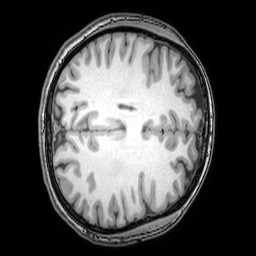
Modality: T1w
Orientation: axial
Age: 25
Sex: female
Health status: healthy
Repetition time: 0.081 s
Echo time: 0.037 s